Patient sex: M
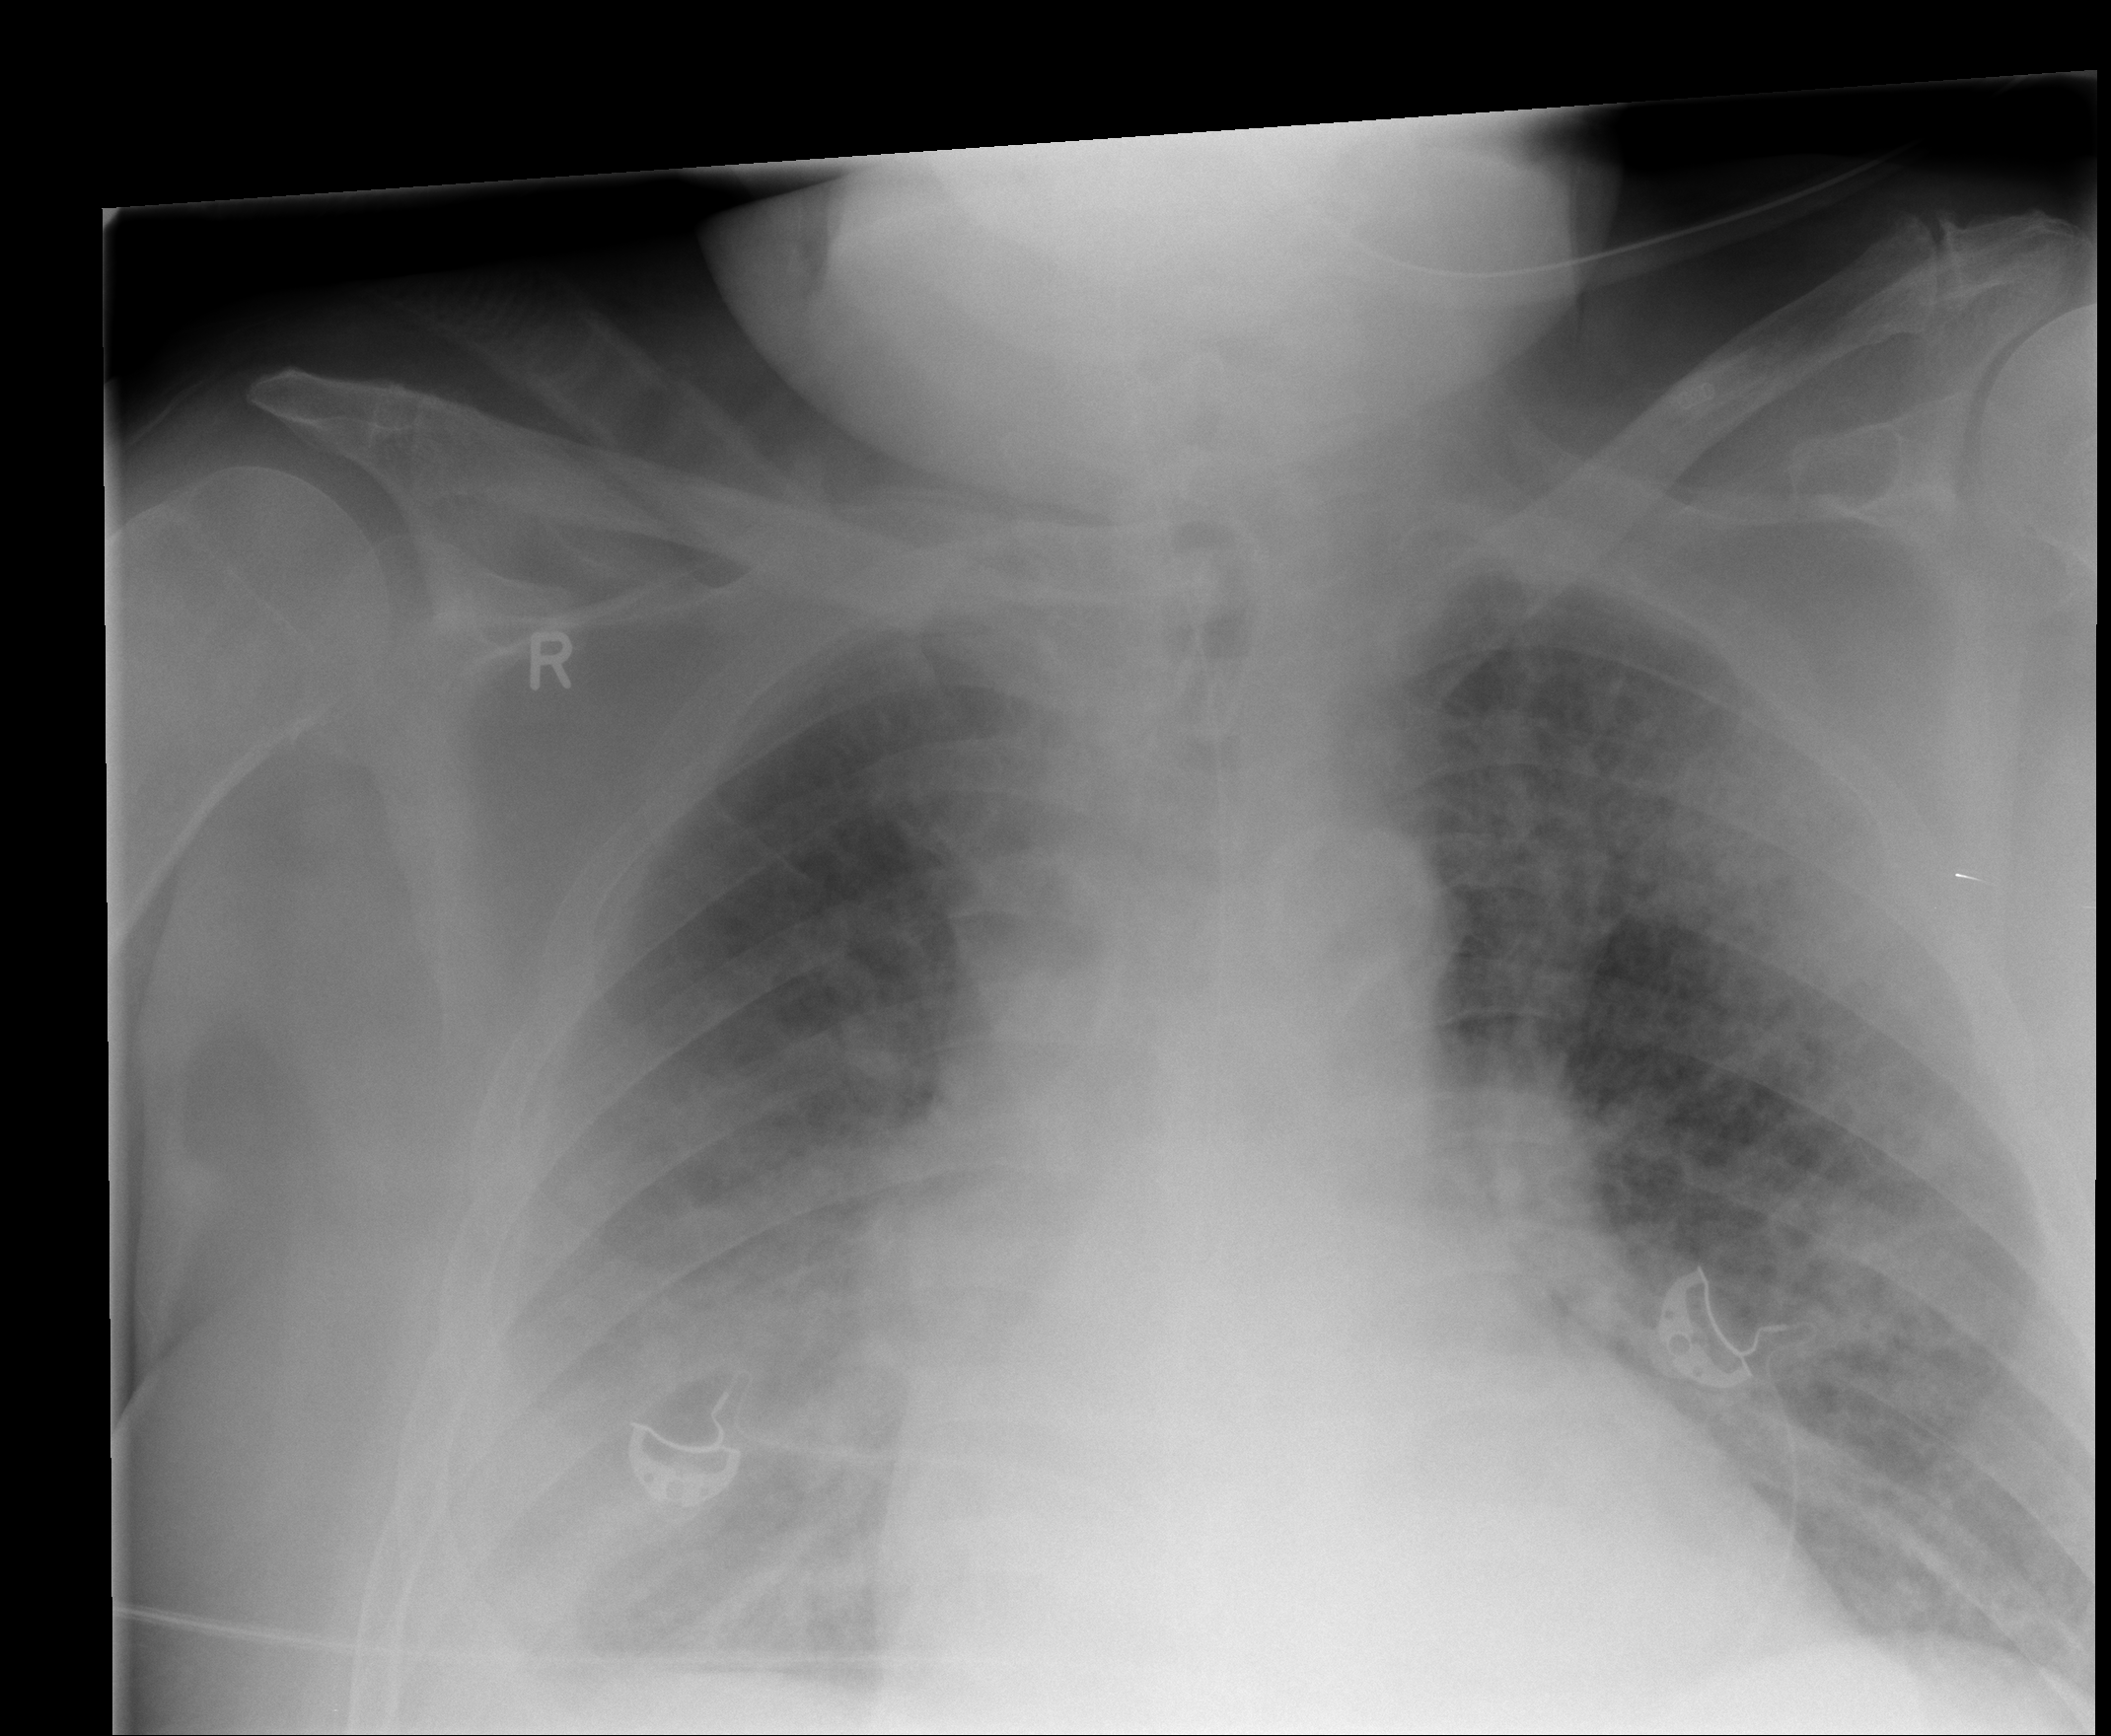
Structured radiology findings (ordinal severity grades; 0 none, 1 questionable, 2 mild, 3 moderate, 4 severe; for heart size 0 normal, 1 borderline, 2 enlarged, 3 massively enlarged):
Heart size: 2
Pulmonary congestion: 2
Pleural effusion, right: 3
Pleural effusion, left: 2
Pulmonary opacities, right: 2
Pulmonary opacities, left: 3
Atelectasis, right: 2
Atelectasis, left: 2